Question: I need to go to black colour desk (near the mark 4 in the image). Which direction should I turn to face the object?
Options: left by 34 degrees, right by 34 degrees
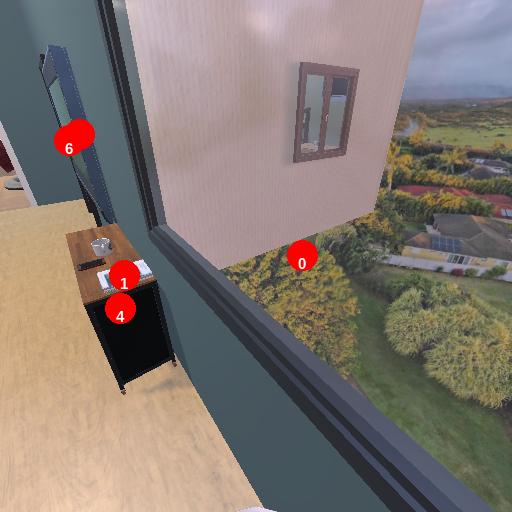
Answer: left by 34 degrees